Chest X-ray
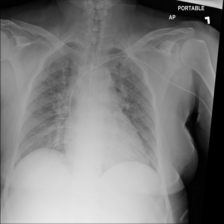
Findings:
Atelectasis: negative
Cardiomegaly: negative
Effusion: negative
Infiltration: negative
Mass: negative
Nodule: negative
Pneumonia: negative
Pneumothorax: negative
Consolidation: negative
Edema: negative
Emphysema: negative
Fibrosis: negative
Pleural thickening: negative
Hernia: negative